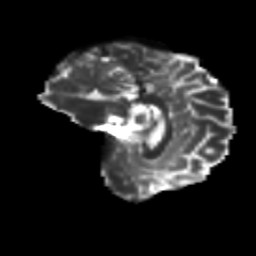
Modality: T2w
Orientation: sagittal
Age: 49
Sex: female
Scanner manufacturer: siemens
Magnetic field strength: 3 T
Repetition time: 8.6 s
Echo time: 0.095 s